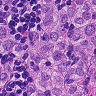
Metastatic tissue present: yes